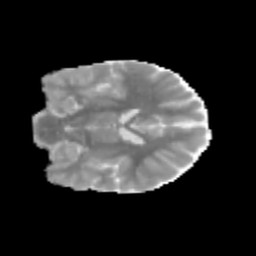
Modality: MD
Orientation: coronal
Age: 9
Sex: male
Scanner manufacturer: siemens
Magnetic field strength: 3 T
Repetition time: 3.8 s
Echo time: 0.07 s